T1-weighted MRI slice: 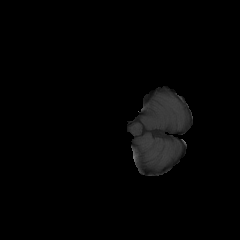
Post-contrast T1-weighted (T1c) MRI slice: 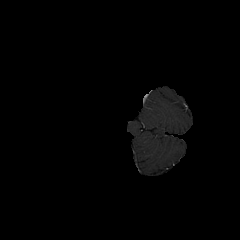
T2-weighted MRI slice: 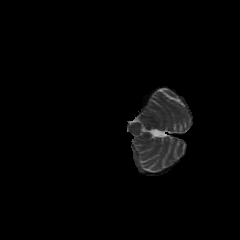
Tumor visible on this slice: no